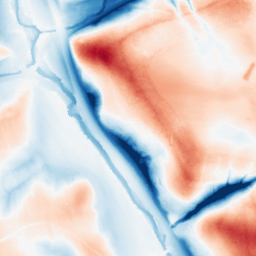
Category: classical
Decomposition family: gaussian_anisotropic
Decomposition parameters: sigma_x: 20
sigma_y: 20
Upsampling method: quartic
Upsampling parameters: scale: 8
Upsampling scale: 8